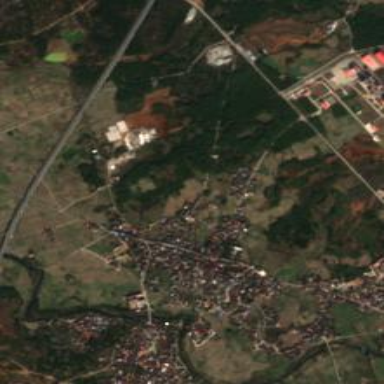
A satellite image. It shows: Township classified as town.